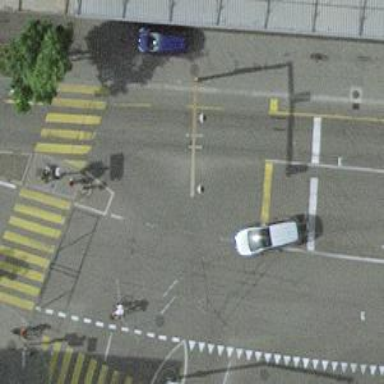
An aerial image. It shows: Road with traffic signals.